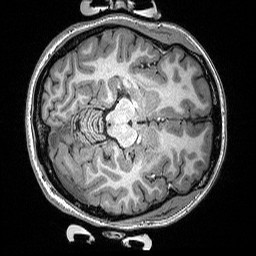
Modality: T1w
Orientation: axial